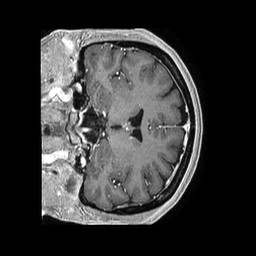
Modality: T1w
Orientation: coronal
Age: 48
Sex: female
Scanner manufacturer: philips
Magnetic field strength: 1.5 T
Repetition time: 0.007685 s
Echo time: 0.003579 s